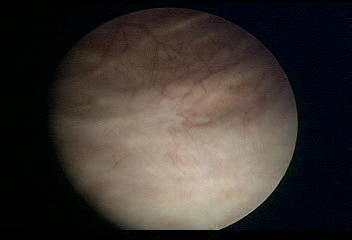
Modality: WLC
Class: Normal mucosa
Bladder cancer association: No